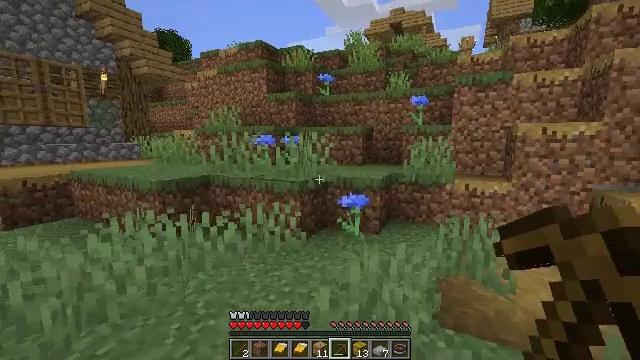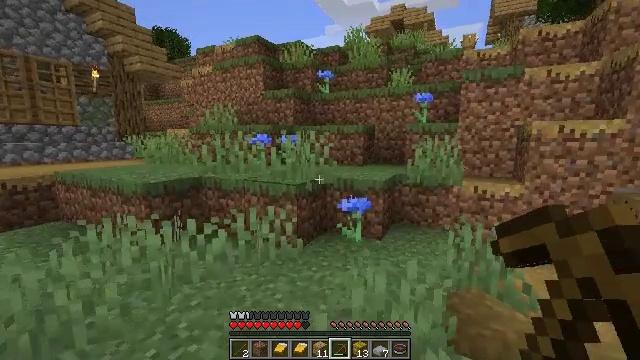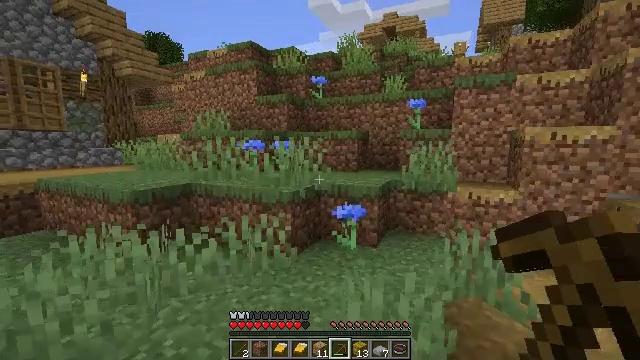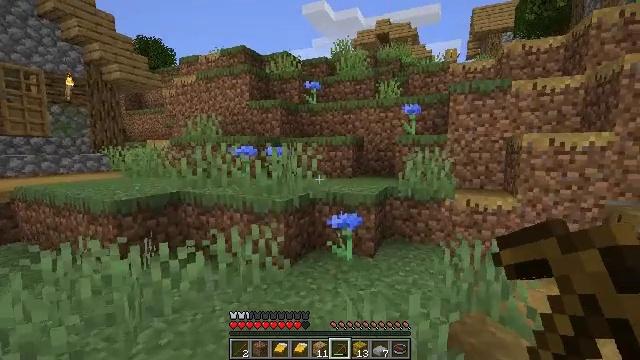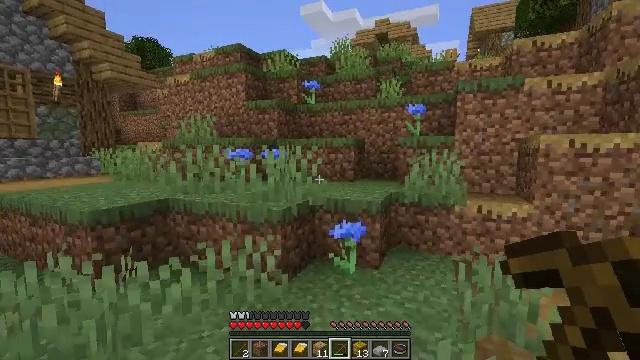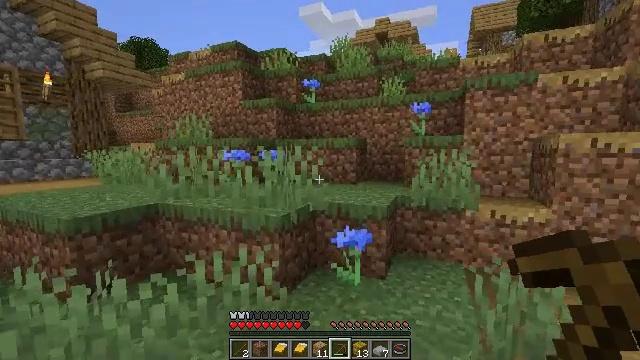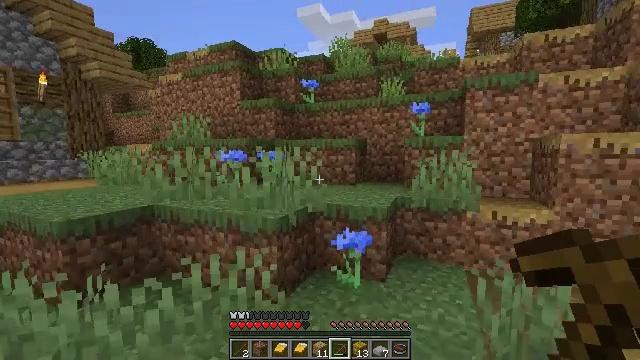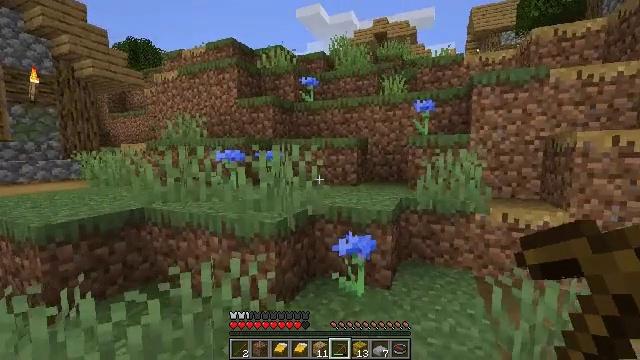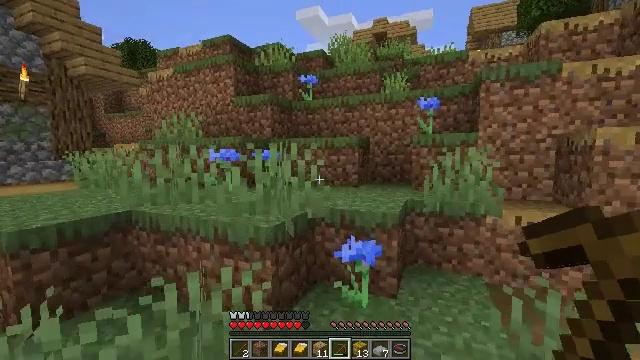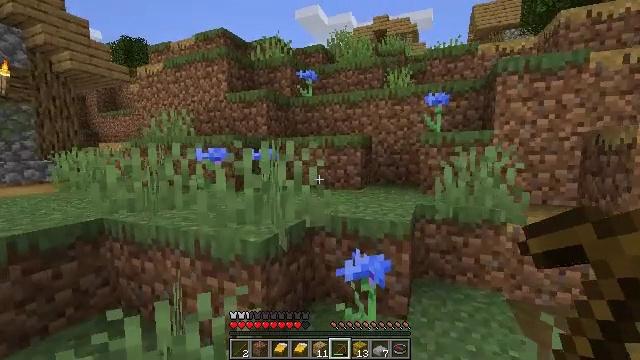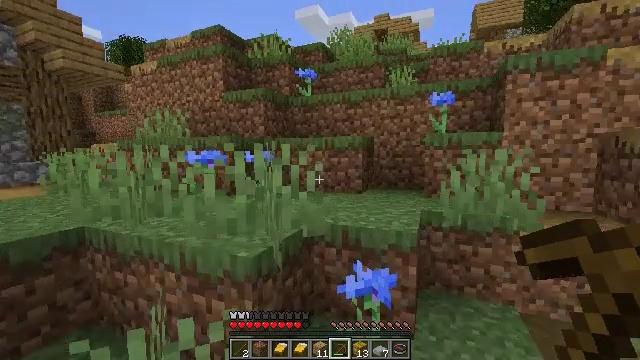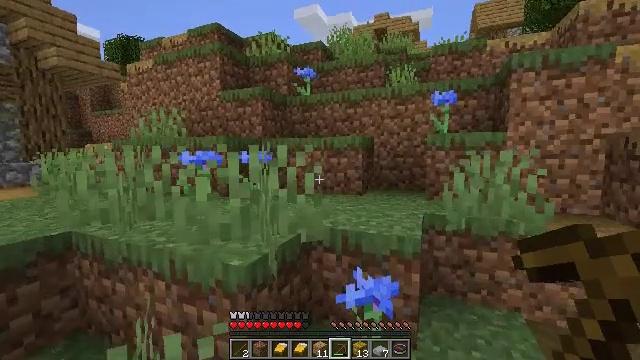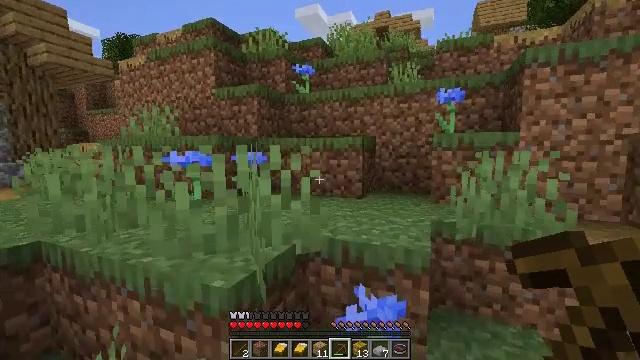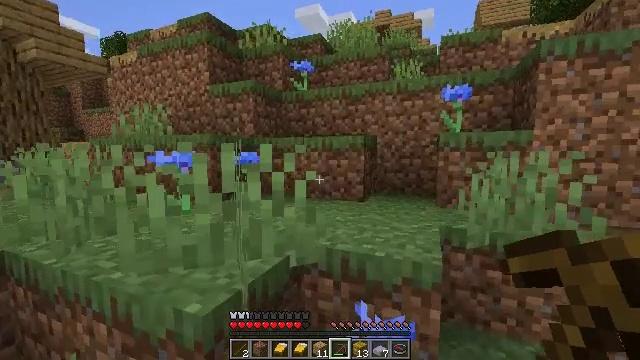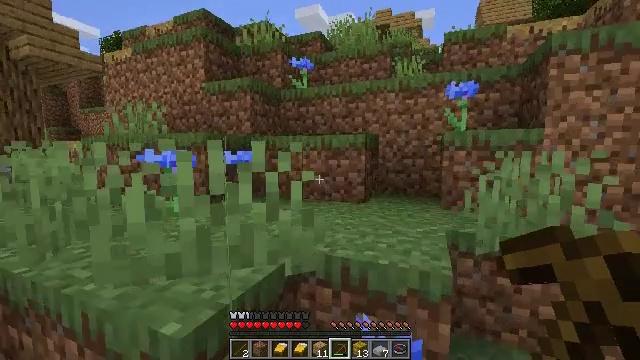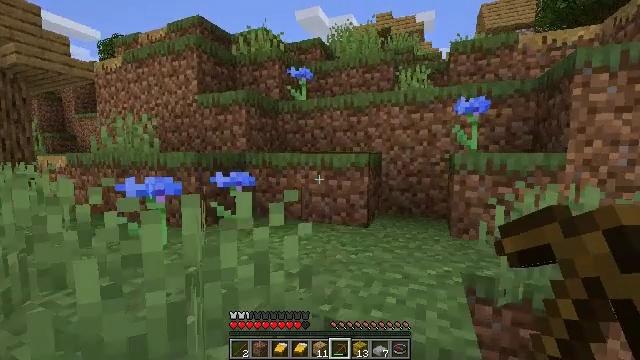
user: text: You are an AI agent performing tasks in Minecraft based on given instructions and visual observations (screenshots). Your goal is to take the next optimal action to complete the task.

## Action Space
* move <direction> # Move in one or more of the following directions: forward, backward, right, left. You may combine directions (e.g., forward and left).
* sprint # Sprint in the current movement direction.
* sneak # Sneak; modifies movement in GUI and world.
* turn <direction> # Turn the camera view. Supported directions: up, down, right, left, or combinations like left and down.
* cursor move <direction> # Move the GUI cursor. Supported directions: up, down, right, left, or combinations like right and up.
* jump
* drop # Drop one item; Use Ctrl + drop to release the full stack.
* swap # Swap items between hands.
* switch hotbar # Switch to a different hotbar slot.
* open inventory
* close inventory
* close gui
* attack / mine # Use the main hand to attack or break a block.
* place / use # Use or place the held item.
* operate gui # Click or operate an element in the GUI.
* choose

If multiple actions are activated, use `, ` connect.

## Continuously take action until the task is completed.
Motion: motion action
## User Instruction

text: Remove the white bed from its place.
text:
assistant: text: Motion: move forward
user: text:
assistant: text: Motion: move forward, turn right and up
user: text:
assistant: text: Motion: move forward, turn right and up
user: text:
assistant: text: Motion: move forward
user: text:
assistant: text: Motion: move forward
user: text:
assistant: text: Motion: move forward
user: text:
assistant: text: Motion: move forward
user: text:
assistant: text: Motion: move forward
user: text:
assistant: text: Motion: move forward
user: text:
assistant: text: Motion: move forward
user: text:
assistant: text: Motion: move forward
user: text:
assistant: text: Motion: move forward
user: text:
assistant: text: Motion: move forward
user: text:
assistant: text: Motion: move forward
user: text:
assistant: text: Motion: move forward, jump
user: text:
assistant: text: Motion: move forward, jump
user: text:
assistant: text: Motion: move forward, jump
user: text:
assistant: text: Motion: move forward, jump
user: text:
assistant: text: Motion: move forward, jump
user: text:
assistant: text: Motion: move forward, jump
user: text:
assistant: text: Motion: move forward, jump
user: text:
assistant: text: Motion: move forward, jump
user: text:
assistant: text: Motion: move forward, jump
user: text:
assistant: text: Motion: move forward, jump
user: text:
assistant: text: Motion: move forward, jump
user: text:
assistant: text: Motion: move forward, jump
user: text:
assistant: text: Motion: move forward, jump
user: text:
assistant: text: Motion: move forward, jump
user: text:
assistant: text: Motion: move forward, jump
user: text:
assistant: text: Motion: move forward, jump